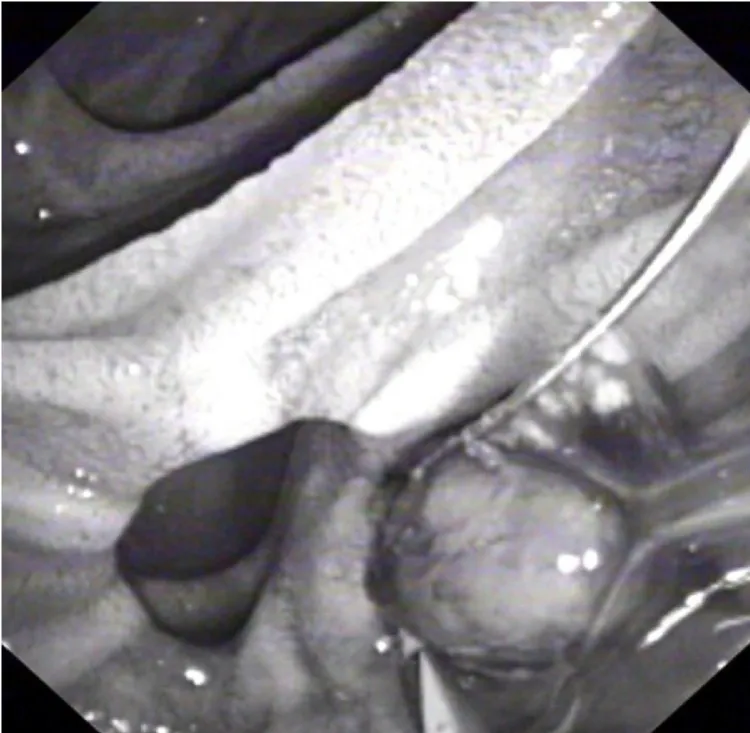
ERCP showing the stone in the duodenum after extraction.
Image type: medical_photograph (other_medical_photograph)